Field crop: maize
Growth stage: 2
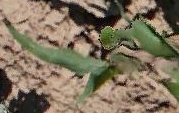
Species: maize